The plot shows how the frequency content of a bearing vibration signal evolves over time (STFT spectrogram). Diagnose the bearing from this image, choosing from: normal, inner_race, outer_race, ball.
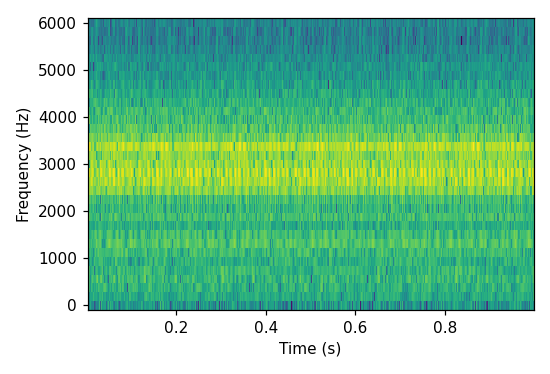
Answer: outer_race